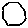
Label: hexagon